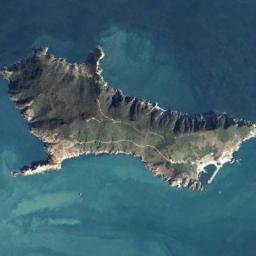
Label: island